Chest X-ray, PA view. Patient: 45 years old, sex M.
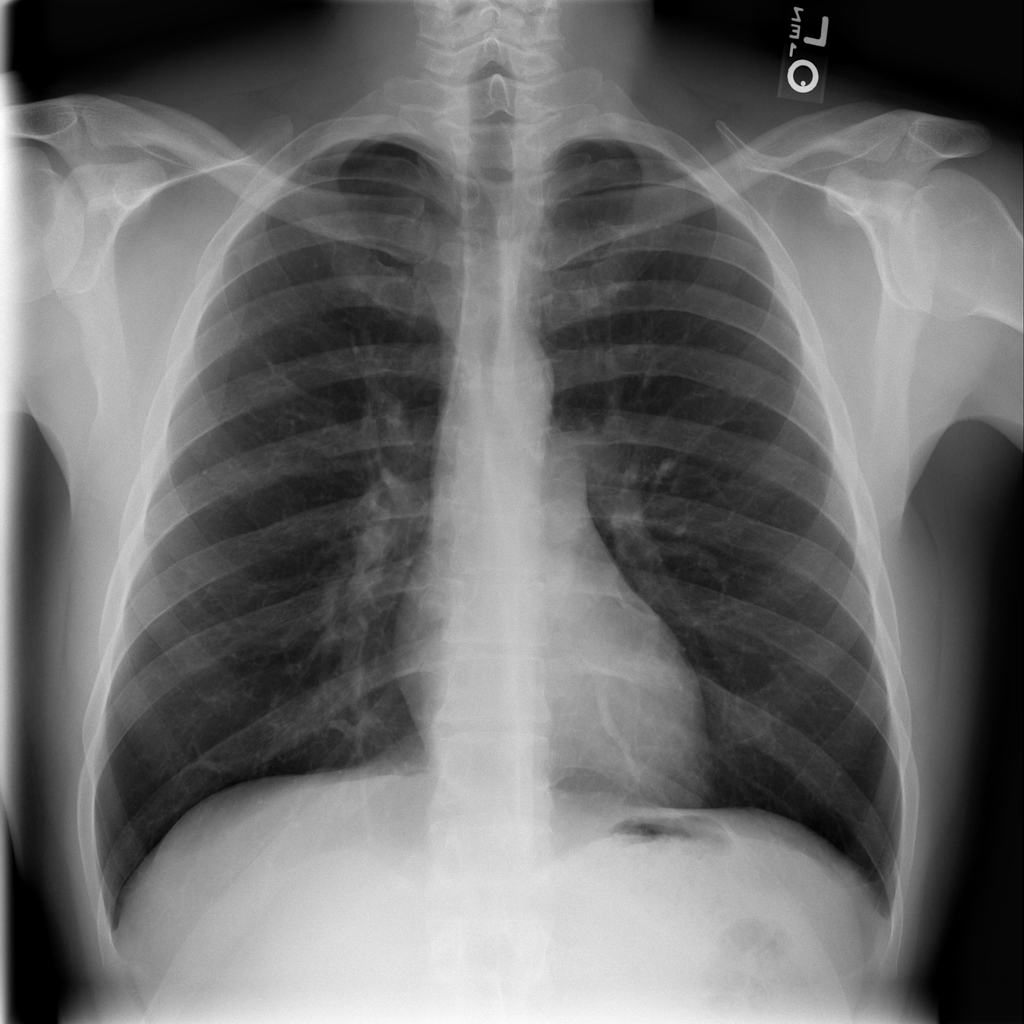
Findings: No Finding